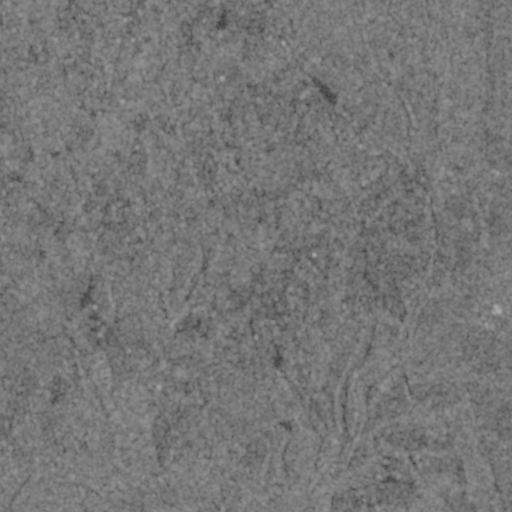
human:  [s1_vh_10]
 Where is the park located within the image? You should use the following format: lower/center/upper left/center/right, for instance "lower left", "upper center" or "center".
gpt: The park is located in the center left of the image.
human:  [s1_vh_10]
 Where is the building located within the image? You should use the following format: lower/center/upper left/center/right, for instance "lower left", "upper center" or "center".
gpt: The building is located in the lower right of the image.
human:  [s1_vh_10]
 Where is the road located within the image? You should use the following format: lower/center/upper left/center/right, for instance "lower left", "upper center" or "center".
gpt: There is no road in the image.

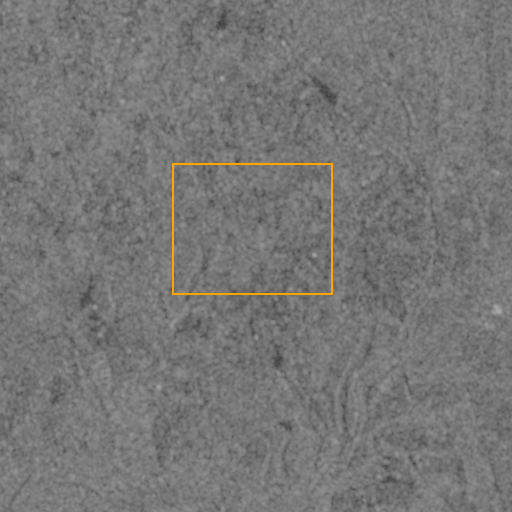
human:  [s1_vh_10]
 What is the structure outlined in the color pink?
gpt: There is no pink outline.
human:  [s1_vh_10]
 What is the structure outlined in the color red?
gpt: There is no structure outlined in red.